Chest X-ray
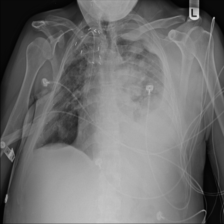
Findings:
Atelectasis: negative
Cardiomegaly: negative
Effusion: positive
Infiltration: positive
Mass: positive
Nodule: positive
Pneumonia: negative
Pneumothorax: negative
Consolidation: negative
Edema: negative
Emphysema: negative
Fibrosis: negative
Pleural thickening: positive
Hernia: negative